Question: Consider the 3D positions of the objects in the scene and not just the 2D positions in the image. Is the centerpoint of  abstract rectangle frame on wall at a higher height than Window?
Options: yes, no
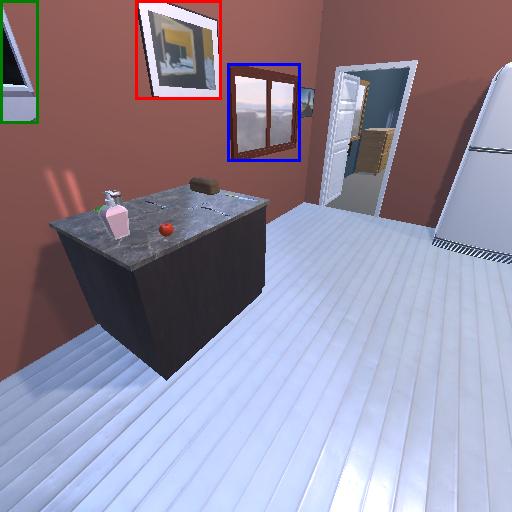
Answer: yes